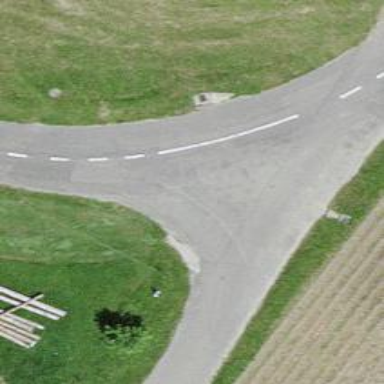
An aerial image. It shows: Smoothly paved residential road.